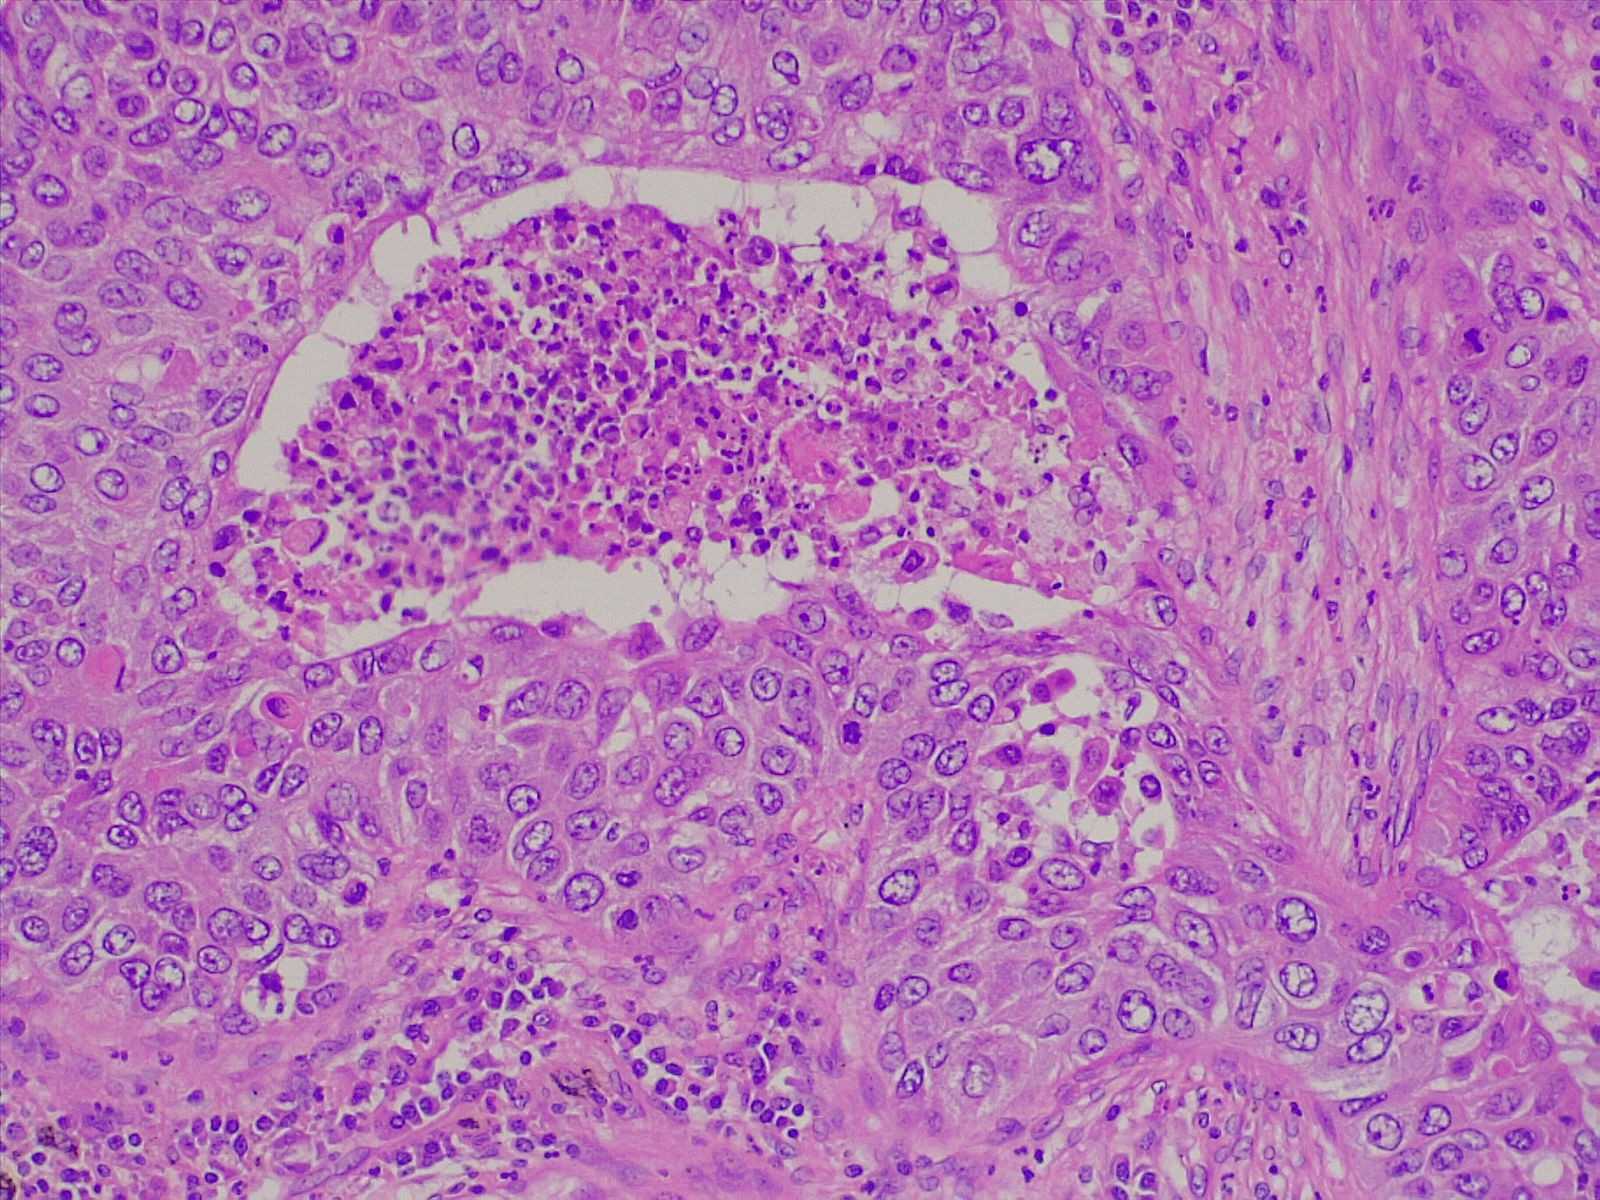
Label: lung squamous cell carcinoma, poorly differentiated